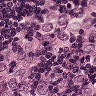
Metastatic tissue present: yes